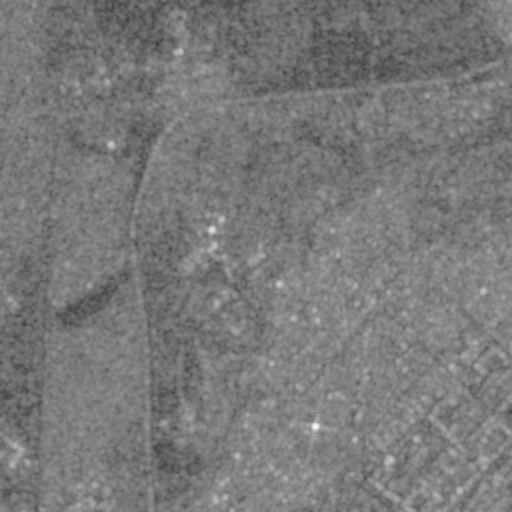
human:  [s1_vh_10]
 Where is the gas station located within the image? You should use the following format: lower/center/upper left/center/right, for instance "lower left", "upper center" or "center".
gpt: The gas station is located in the lower left of the image.
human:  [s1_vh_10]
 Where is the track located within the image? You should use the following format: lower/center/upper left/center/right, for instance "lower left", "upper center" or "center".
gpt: The track is located in the lower left of the image.
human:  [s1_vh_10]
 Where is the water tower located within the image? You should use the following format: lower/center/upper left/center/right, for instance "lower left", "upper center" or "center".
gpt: The water tower is located in the upper left of the image.
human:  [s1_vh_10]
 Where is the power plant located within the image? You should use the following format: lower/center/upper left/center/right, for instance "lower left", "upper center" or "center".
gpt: There is no power plant in the image.

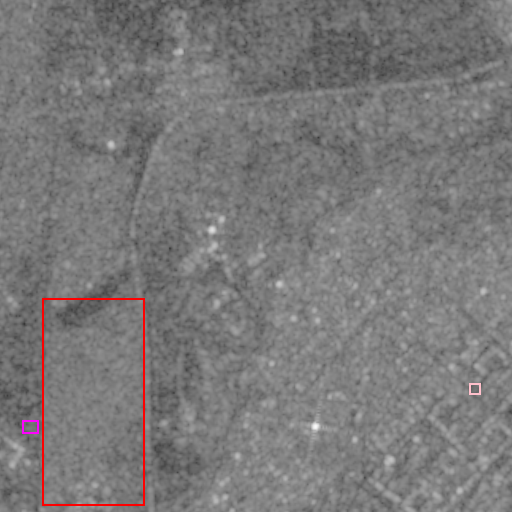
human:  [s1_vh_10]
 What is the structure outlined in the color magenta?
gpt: The structure outlined in magenta is a gas station.
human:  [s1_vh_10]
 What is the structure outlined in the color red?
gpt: The structure outlined in red is a park.
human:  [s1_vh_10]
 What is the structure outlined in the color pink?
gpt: The structure outlined in pink is a parking lot.
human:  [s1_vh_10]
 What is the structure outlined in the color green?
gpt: There is no green outline.